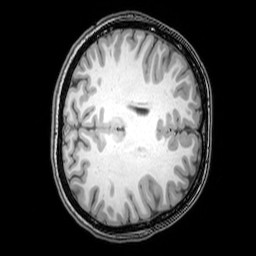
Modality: T1w
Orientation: axial
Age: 24
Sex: female
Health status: healthy
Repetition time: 0.081 s
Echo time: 0.037 s